Question: CKEditor 4.2.1 (and 4.1.2) is randomly (doesn't happen every time) throwing a JavaScript error when performing very basic/simply interactions, like clicking in the editing area and/or typing in the editing area.
Here's my HTML:
'''
<!DOCTYPE HTML PUBLIC "-//W3C//DTD HTML 4.01 Transitional//EN">
<html>
<head>
<meta http-equiv="content-type" content="text/html; charset=iso-8859-1" />
<title>My Page</title>
<script type="text/javascript" src="http://code.jquery.com/jquery-1.7.2.min.js"></script>
<script
type="text/javascript"
src="/assets/js/ckeditor_4.2.1_full/ckeditor.js"></script>
<script type="text/javascript">
$(function(){
CKEDITOR.replace('my_text');
});
</script>
</head>
<body>
<form method="post">
<textarea name="my_text">dfagasdf sdf<br /><br />dasf asdf</textarea>
</form>
</body>
</html>
'''
When clicking or typing into the editing area I see multiple errors in my console:

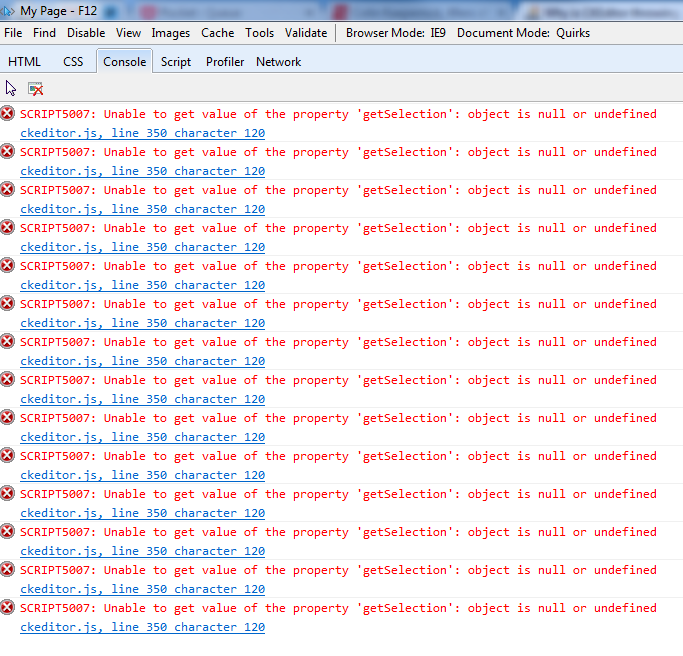
Answer: Have you switched Document Mode to Quirks manually? This may be a reason (although CKEditor is supposed to work in QM and I know it does). Second thing - wrap '<textarea>' with '<fieldset>' or '<p>'. I've seen that it makes problems from time to time (and it's also incorrect to have textarea directly in form).
: The page is running in Quirks Mode, because you've got incorrect DOCTYPE. You should have:
'''
<!DOCTYPE HTML PUBLIC "-//W3C//DTD HTML 4.01 Transitional//EN"
"http://www.w3.org/TR/html4/loose.dtd">
'''
Instead of:
'''
<!DOCTYPE HTML PUBLIC "-//W3C//DTD HTML 4.01 Transitional//EN">
'''
After fixing this, IE stops throwing this error.
PS. You shouldn't also use ISO-8859-1 encoding, which is poor and may lead to issues. Use UTF-8 instead.